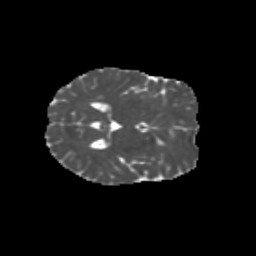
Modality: MD
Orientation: axial
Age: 35
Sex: female
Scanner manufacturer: siemens
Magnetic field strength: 3 T
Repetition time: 1.8 s
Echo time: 0.07 s